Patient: sex F, age 60
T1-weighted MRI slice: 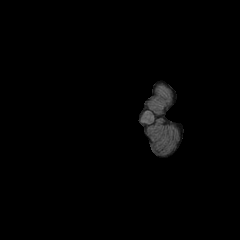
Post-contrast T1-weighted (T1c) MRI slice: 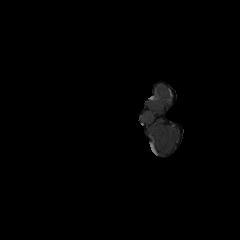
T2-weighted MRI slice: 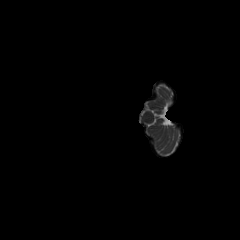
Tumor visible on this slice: no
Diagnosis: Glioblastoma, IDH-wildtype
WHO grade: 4